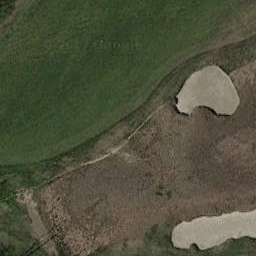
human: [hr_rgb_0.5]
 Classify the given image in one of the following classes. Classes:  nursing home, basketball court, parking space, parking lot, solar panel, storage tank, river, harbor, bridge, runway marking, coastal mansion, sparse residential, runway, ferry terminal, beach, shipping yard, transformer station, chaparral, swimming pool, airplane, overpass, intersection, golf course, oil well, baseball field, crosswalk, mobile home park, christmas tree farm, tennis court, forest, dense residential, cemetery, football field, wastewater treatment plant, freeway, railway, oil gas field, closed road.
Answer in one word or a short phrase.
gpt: golf course